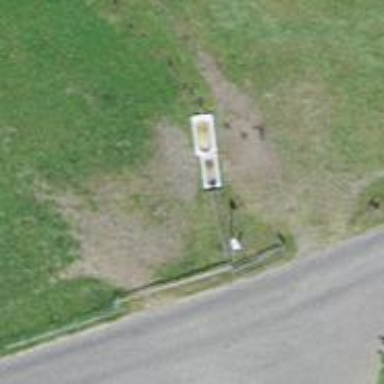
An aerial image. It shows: Watering place.